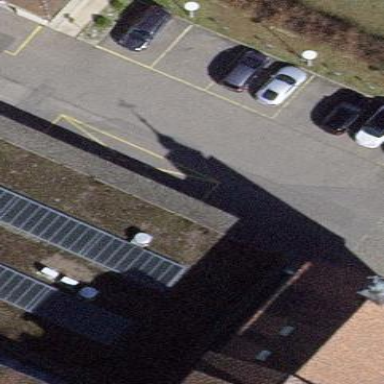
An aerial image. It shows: Street side parking area.